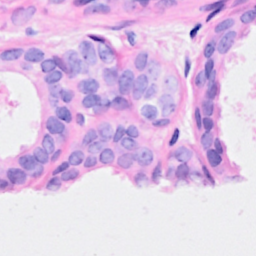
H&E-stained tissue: Breast